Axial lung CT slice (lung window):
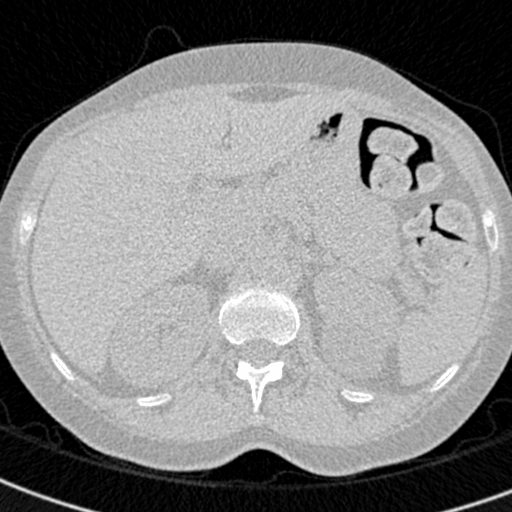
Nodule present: no